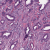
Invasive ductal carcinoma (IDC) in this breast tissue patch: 1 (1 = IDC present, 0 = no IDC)